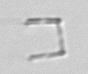
Label: Nanoneis